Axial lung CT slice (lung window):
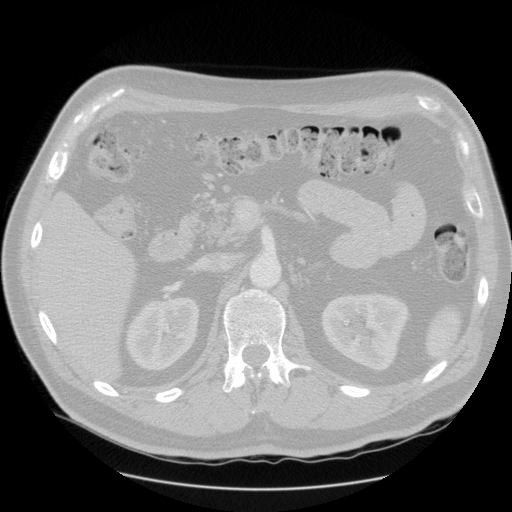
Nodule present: no